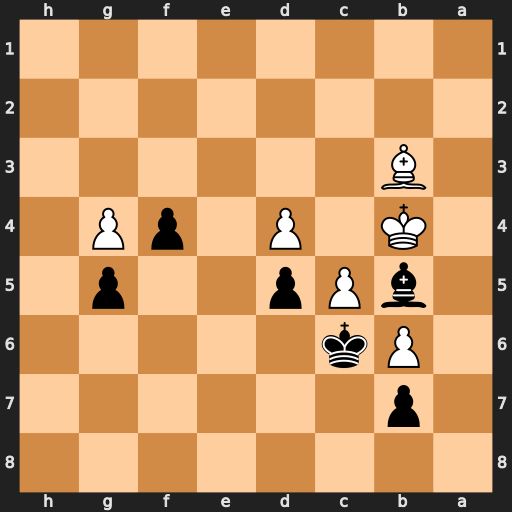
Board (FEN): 8/1p6/1Pk5/1bPp2p1/1K1P1pP1/1B6/8/8
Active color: b
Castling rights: -
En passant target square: -
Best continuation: f3 Bc2 f2 Bg6 Kd7